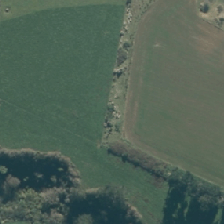
Land cover: high_producing_grassland